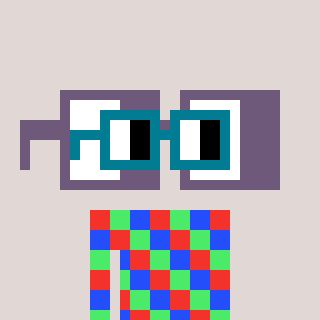
a pixel art character with square dark green glasses, a glasses-shaped head and a grayscale-colored body on a warm background